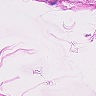
Metastatic tissue present: no